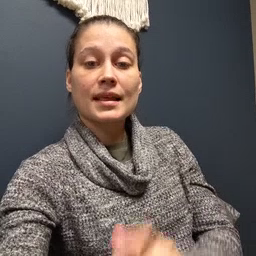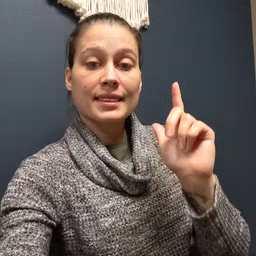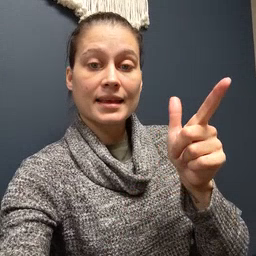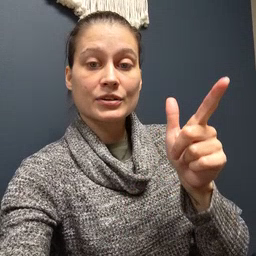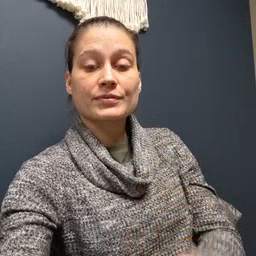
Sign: later